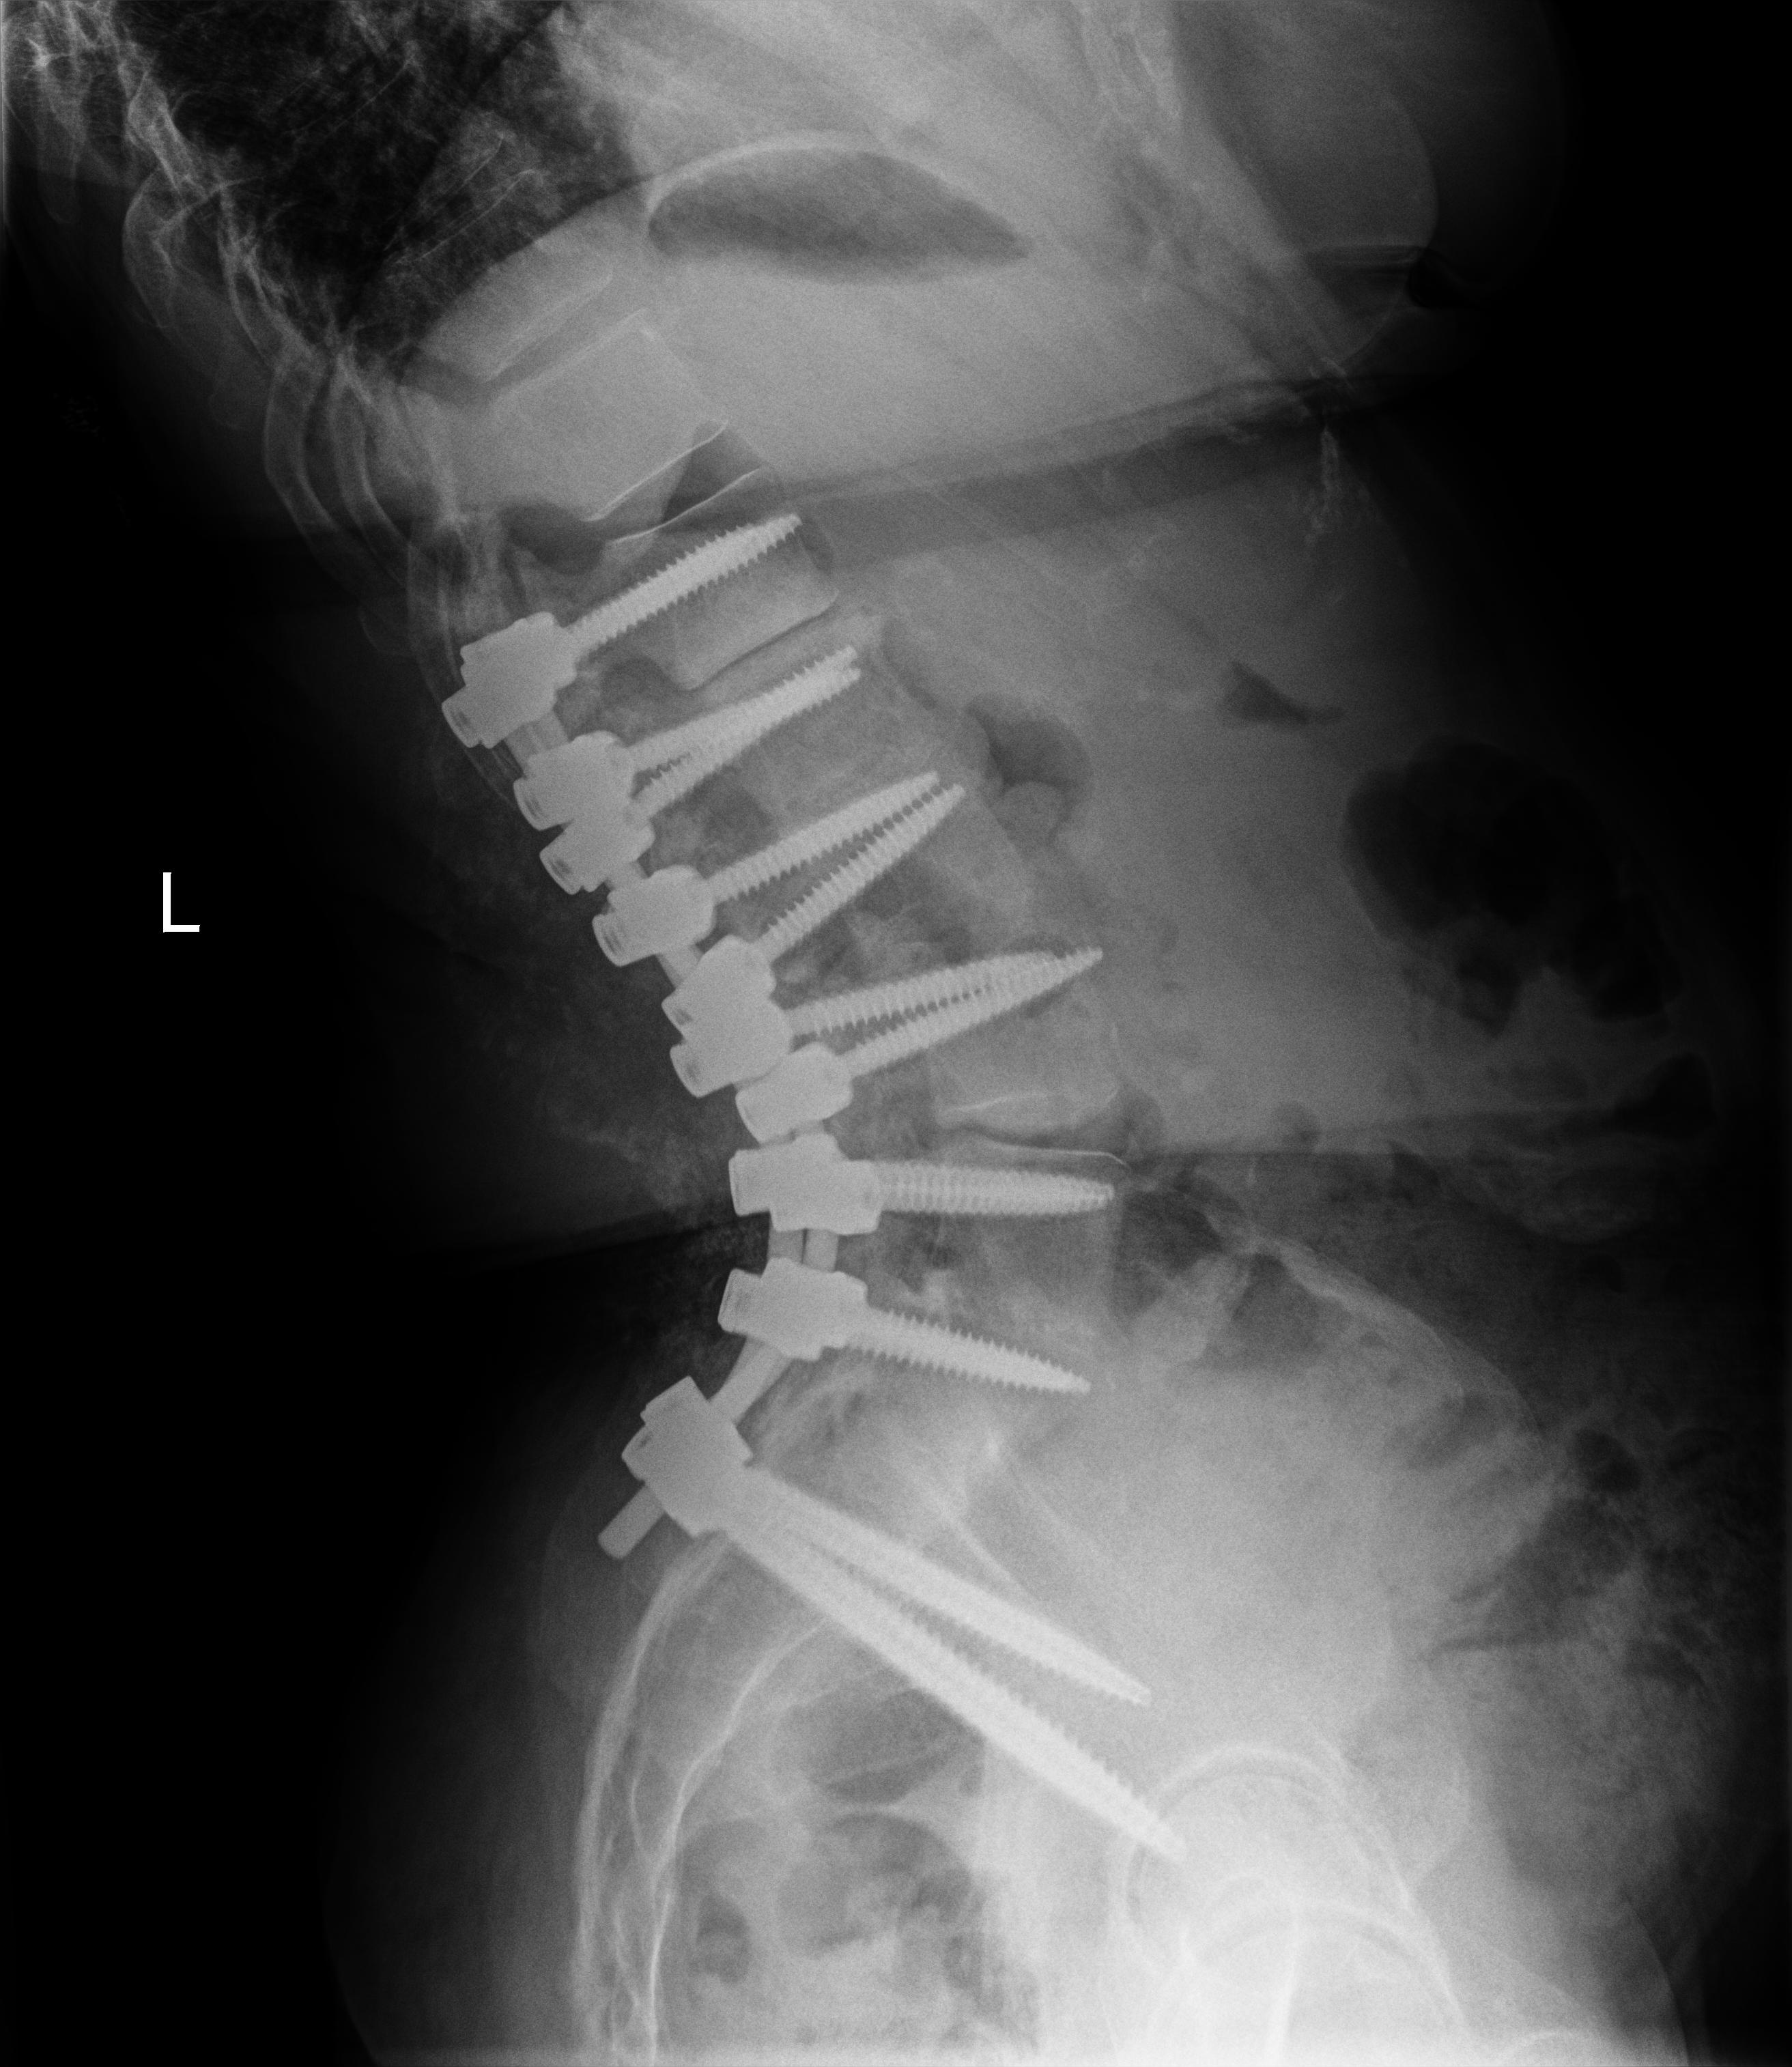
View: LATERAL
Implant manufacturer: Styker everest (K2M)